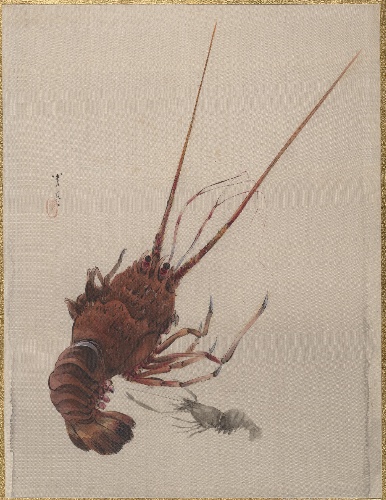
Artist: Watanabe Seitei
Artist bio: Japanese, 1851–1918
Date: ca. 1887
Object type: Album leaf
Classification: Paintings
Medium: Album leaf; ink and color on silk
Culture: Japan
Period: Meiji period (1868–1912)
Dimensions: 14 1/4 x 10 7/8 in. (36.2 x 27.6 cm)
Department: Asian Art
Credit line: Charles Stewart Smith Collection, Gift of Mrs. Charles Stewart Smith, Charles Stewart Smith Jr., and Howard Caswell Smith, in memory of Charles Stewart Smith, 1914
Accession year: 1914
Repository: Metropolitan Museum of Art, New York, NY
Tags: Crayfish